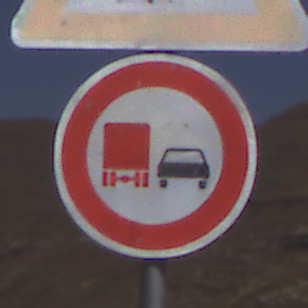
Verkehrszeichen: UeberholverbotKraftfahrzeuge
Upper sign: FlugbetriebRechts
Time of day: Midday
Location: Outdoor (Nature)
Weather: Clear
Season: NotSpecified
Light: Natural